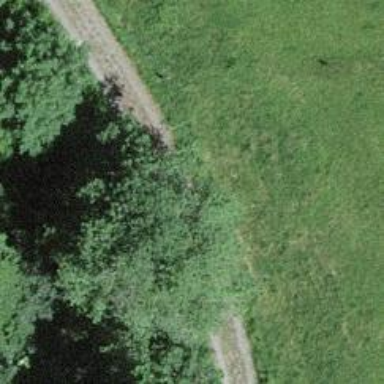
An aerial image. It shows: Track road often used by forestry vehicles with grade3 track type.